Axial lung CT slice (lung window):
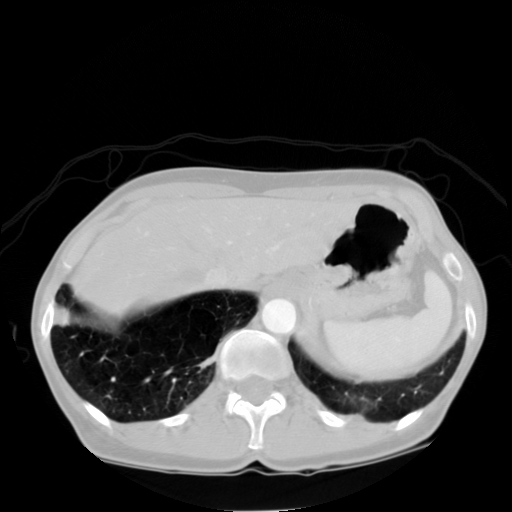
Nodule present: no